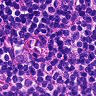
Metastatic tissue present: no